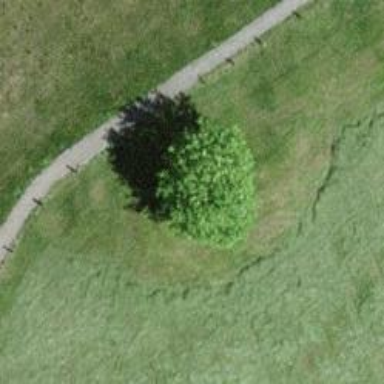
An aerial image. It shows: Beautiful tree in nature.